【题型】填空题　【知识点】平面几何　【难度】easy
如图, 在 $\triangle ABC$ 中, 若 $DE // BC$, $\frac{AE}{AC} = \frac{3}{4}$, $AD = 9$, 则 $AB$ 的长是\_\_\_\_\_\_。

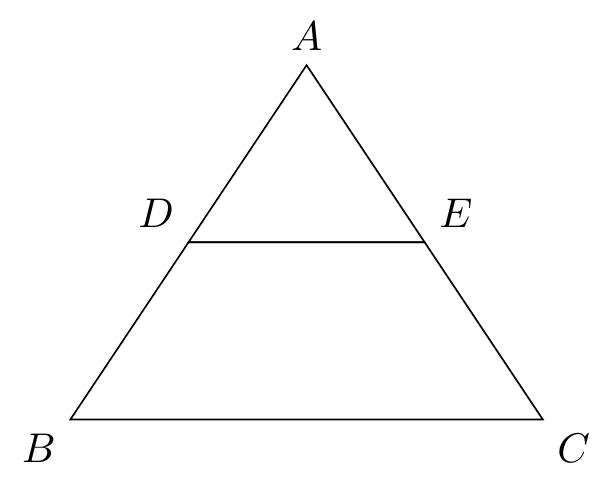
【解答】
解：$\because DE // BC$,

$\frac{AD}{AB} = \frac{AE}{AC} = \frac{3}{4}$,

$\therefore AB = \frac{4}{3} AD = \frac{4}{3} \times 9 = 12$,

故答案为：12。